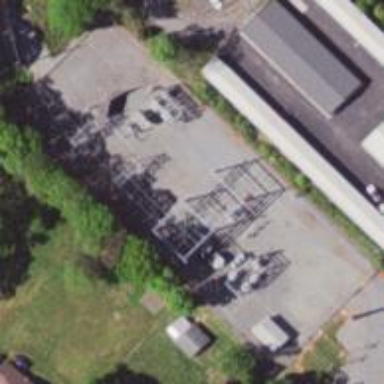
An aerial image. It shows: Substation surrounded by fence.